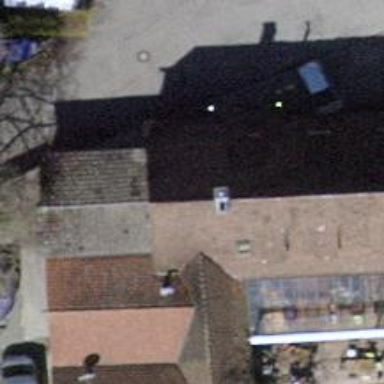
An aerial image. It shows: Restaurant.